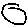
Label: circle